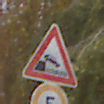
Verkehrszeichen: Ufer
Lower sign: Geschwindigkeit5
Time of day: MorningAfternoon
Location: Outdoor (Nature)
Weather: Overcast
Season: Autumn
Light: Natural